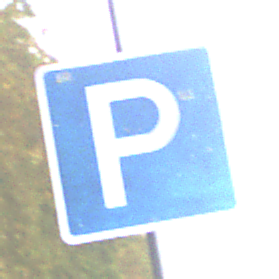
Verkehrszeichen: Parken
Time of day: MorningAfternoon
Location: Outdoor (Suburban)
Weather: PartlyCloudy
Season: NotSpecified
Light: Natural